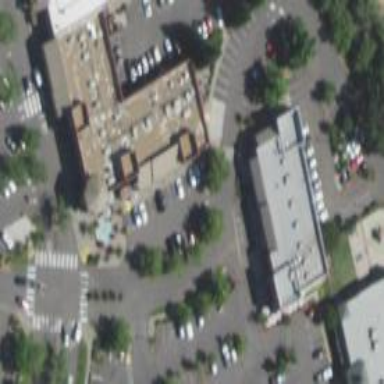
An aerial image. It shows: Retail building.